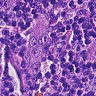
Metastatic tissue present: yes